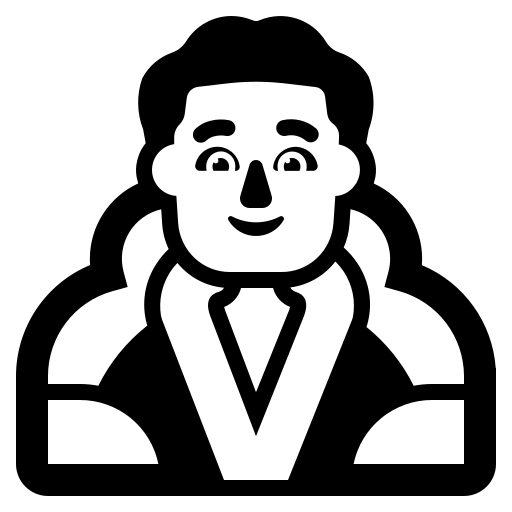
man in steamy room high contrast default